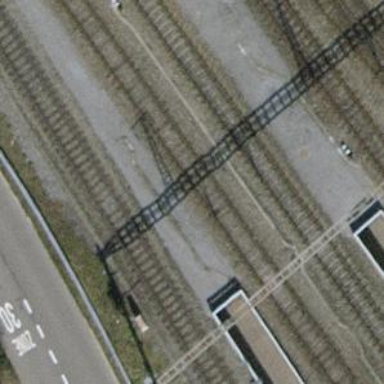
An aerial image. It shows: Asphalt footway that goes through tunnel.